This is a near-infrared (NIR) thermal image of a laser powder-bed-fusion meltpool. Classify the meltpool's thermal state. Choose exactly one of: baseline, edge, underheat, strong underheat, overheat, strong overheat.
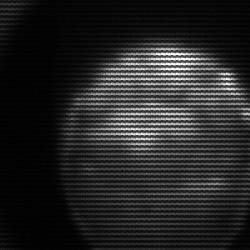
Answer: edge